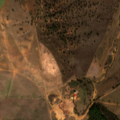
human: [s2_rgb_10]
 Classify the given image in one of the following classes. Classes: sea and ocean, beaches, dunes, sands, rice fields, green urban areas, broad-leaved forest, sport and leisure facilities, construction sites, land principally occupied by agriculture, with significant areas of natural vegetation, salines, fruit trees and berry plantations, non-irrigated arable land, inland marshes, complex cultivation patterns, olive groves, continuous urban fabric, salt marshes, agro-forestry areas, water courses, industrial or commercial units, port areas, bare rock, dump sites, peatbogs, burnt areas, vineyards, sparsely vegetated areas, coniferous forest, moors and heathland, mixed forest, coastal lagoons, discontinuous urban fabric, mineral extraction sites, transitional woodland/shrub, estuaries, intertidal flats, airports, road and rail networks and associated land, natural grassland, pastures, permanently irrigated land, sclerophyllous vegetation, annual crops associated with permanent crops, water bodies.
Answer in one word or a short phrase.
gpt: non-irrigated arable land, permanently irrigated land, agro-forestry areas, broad-leaved forest, coniferous forest, transitional woodland/shrub, water bodies